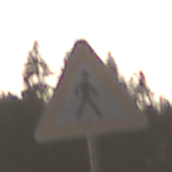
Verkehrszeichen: FussgaengerLinks
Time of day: SunriseSunset
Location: Outdoor (Nature)
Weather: Clear
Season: NotSpecified
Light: Natural